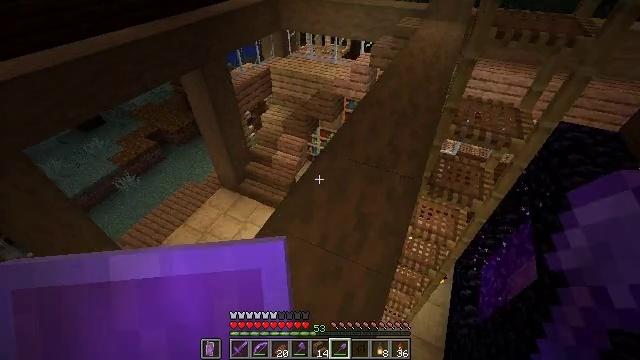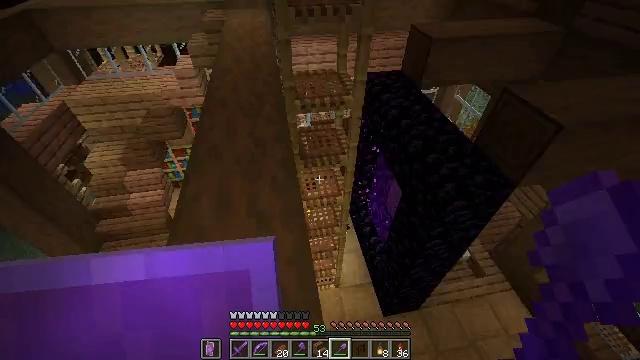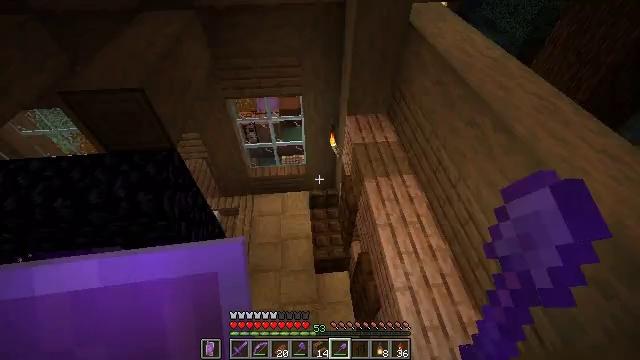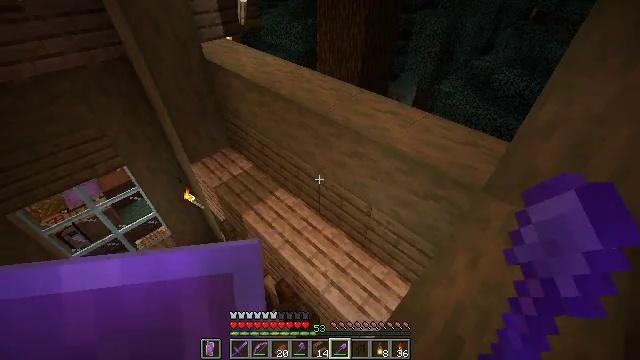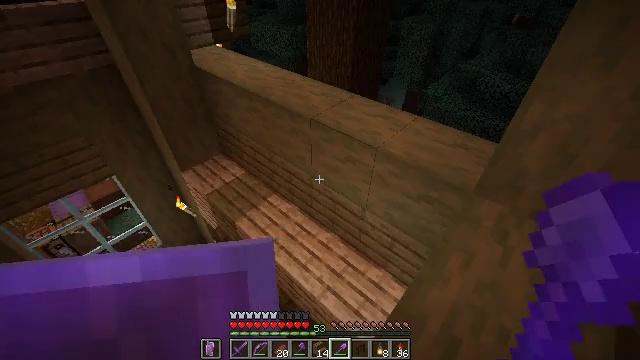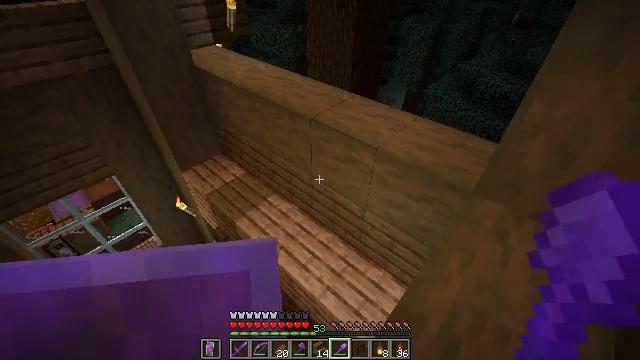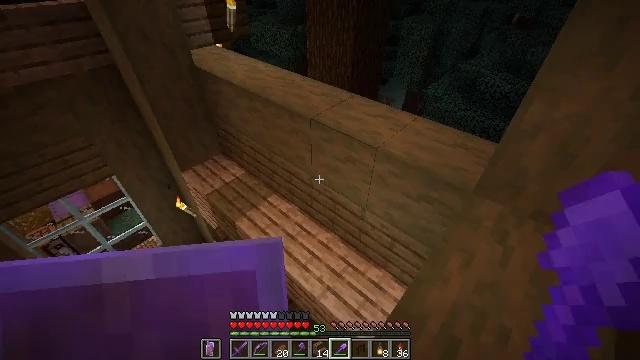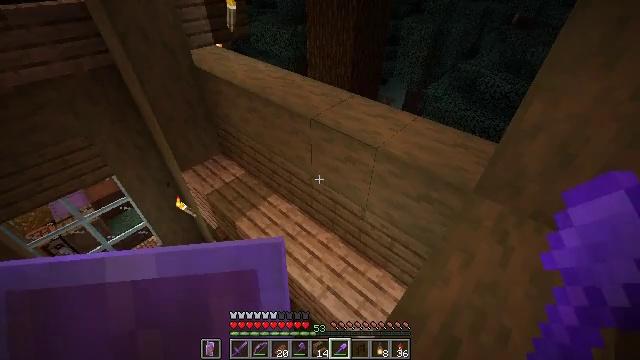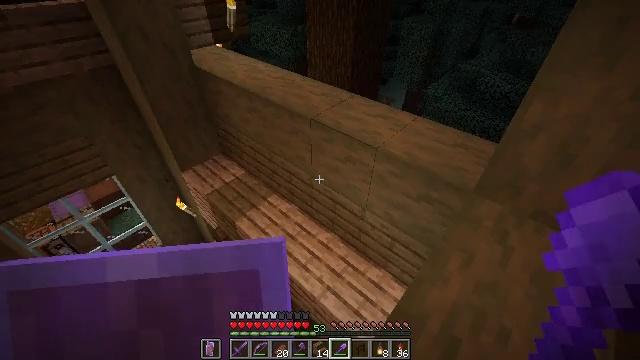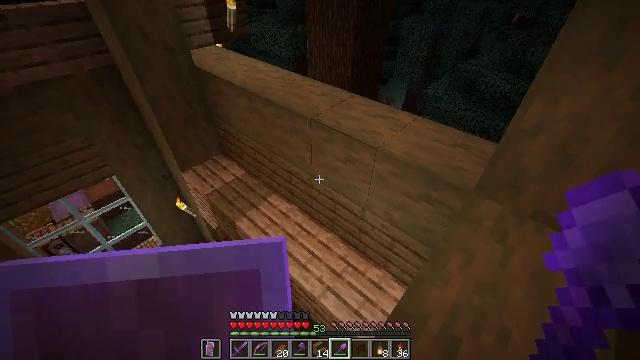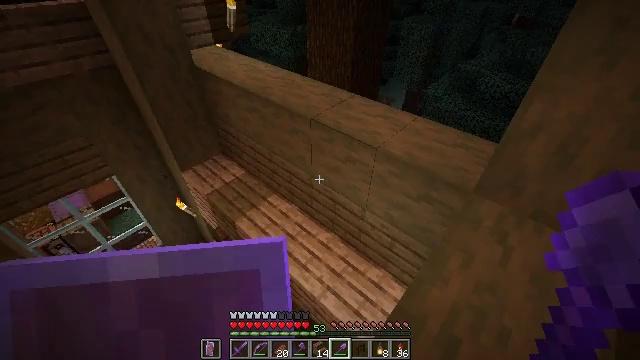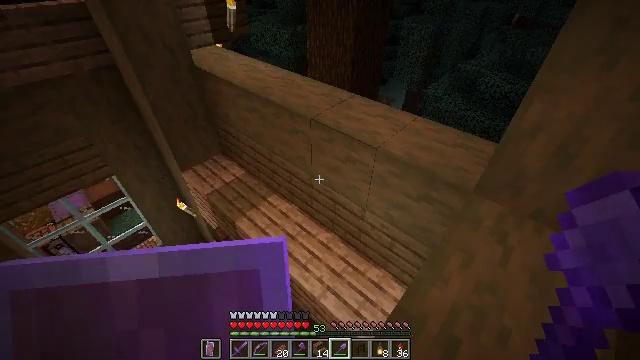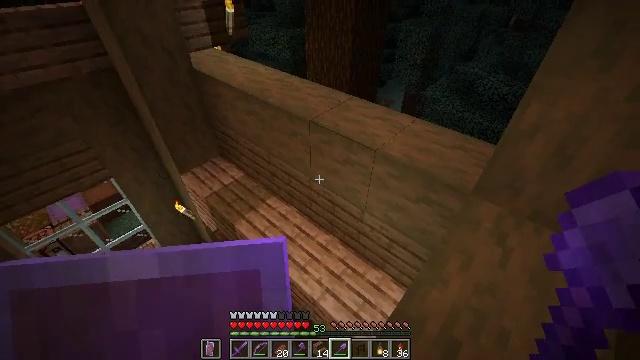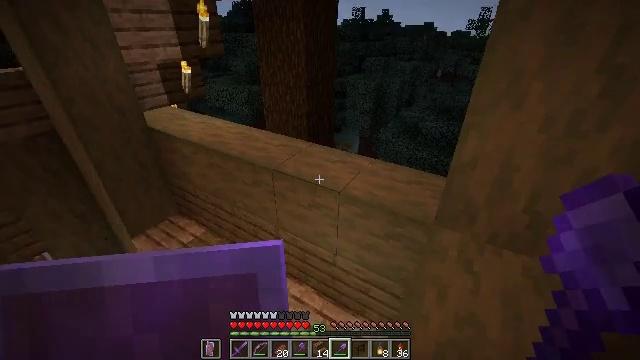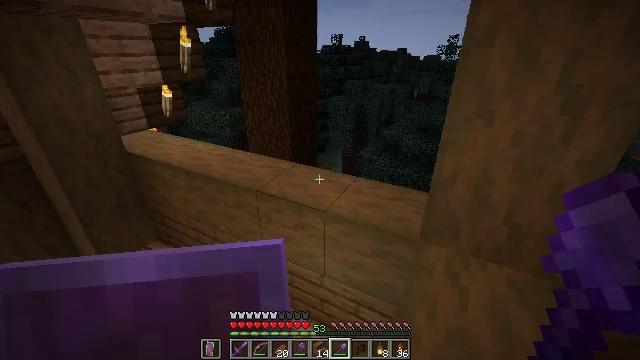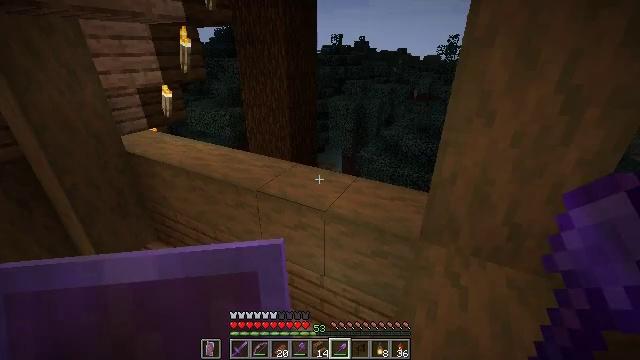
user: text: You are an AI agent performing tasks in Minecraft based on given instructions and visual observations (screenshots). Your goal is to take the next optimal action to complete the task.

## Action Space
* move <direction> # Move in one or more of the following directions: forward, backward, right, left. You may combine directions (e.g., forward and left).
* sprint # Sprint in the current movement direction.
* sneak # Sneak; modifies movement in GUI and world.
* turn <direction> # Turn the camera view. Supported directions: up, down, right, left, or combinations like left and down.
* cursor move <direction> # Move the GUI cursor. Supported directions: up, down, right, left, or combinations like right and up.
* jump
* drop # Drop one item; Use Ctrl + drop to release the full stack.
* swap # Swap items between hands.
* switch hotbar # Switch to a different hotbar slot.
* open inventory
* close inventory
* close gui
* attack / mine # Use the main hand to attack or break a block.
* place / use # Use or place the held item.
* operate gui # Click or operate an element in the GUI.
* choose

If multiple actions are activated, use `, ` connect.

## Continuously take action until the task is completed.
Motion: motion action
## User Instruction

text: Mine the beehive on the tree.
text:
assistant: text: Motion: turn right and down
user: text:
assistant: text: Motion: turn right and down
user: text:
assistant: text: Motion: turn right and up
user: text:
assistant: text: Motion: turn right and up
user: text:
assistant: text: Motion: no_op
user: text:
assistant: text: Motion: no_op
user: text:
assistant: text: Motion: no_op
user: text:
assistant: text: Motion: no_op
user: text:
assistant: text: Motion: no_op
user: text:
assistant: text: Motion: no_op
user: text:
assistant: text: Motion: no_op
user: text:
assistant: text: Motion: no_op
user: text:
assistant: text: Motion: turn right and up
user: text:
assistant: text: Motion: turn right and up
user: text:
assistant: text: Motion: no_op
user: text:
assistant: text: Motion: no_op
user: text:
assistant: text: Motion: no_op
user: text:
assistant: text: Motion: no_op
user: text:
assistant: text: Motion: turn right and up
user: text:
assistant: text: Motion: turn right
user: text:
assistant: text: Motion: turn right and down
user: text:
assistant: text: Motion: turn right
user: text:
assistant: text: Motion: turn right
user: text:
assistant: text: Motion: no_op
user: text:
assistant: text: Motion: no_op
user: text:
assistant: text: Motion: no_op
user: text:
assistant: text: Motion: no_op
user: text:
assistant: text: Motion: no_op
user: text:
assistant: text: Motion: no_op
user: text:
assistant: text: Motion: no_op